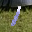
Label: 1